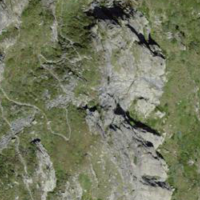
EUNIS habitat code: 31
Species observed at this site:
Achillea nana